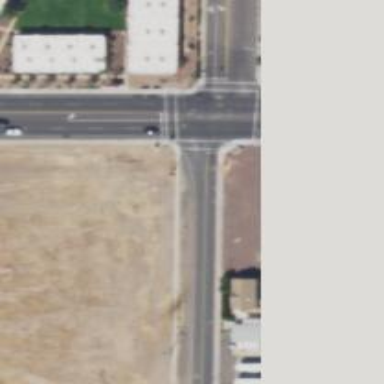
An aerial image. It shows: Solid stop line on the road marking.